Aerial crown-view tile of a tropical tree (Barro Colorado Island, Panama), acquired 20241216:
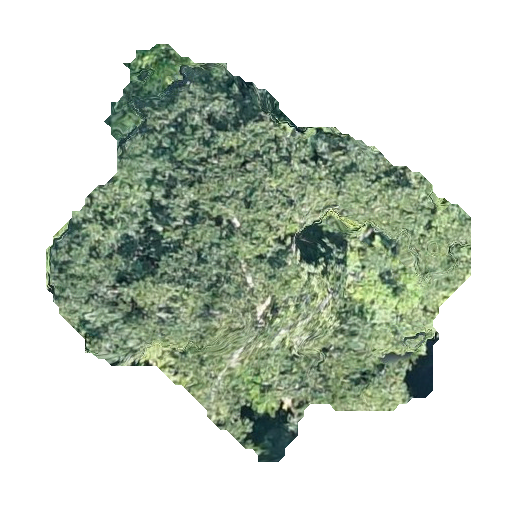
Species: Trattinnickia aspera
GBIF accepted scientific name: Trattinnickia aspera
Crown area: 155.618 m²